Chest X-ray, PA view. Patient: 66 years old, sex M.
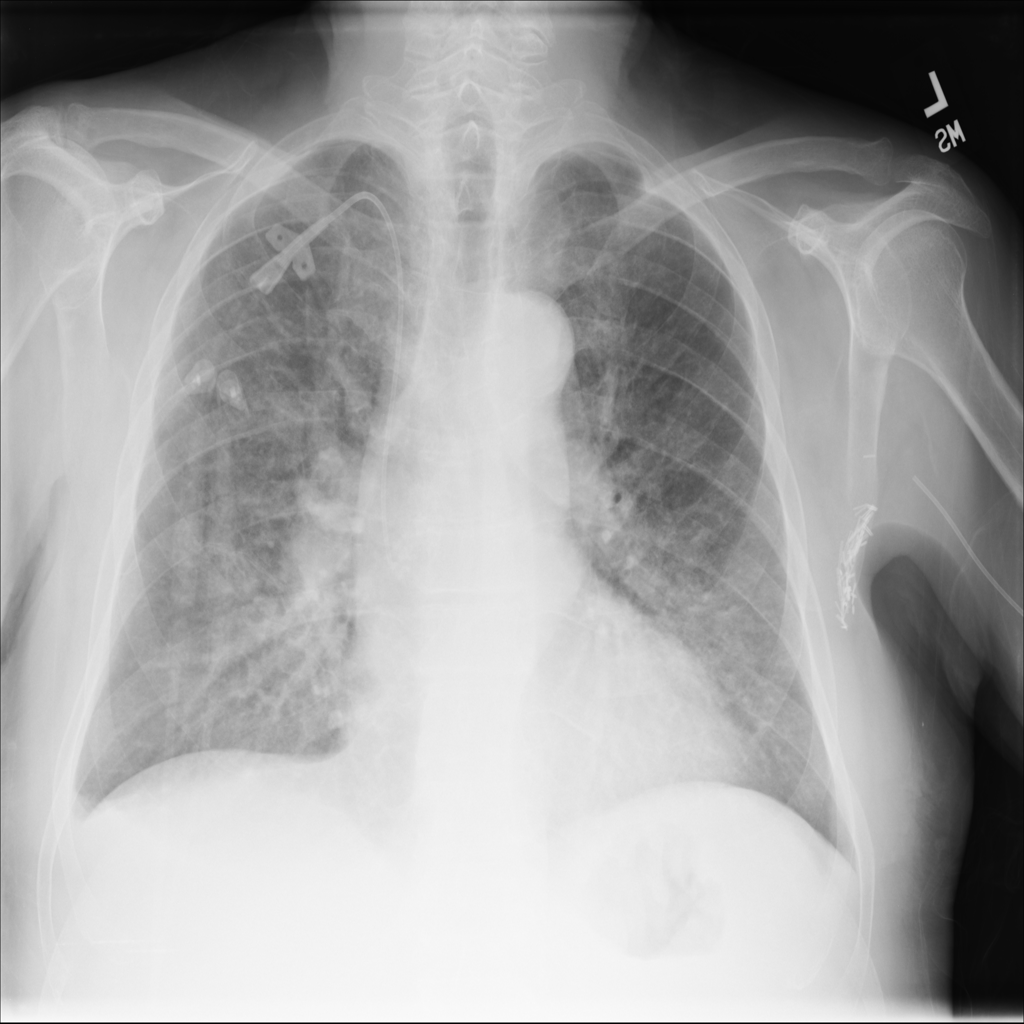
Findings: Effusion, Infiltration